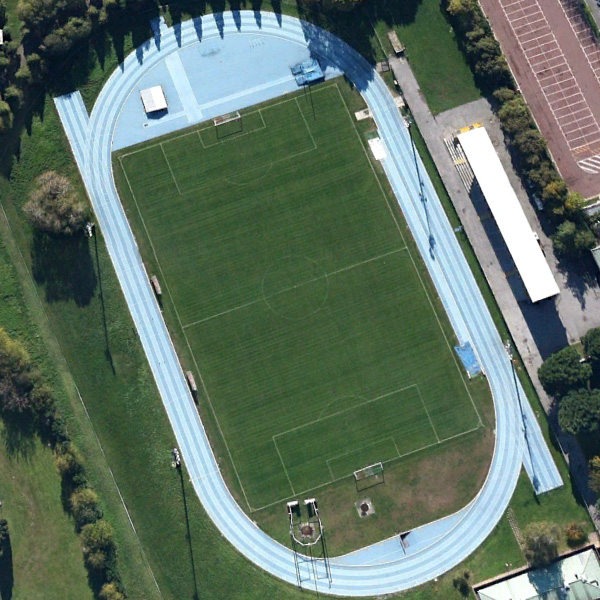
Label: Playground